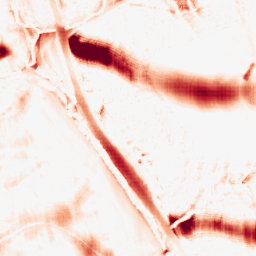
Category: morphological
Decomposition family: morphological_ellipse
Decomposition parameters: operation: opening
width: 50
height: 30
Upsampling method: sinc_blackman
Upsampling parameters: scale: 2
kernel_size: 4
Upsampling scale: 2